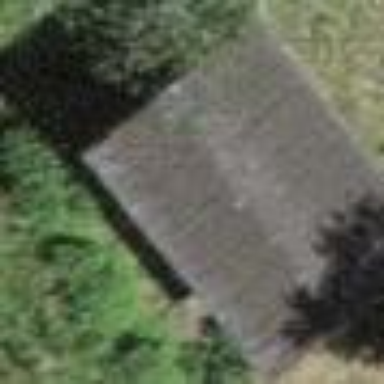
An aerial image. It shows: Rural barn.